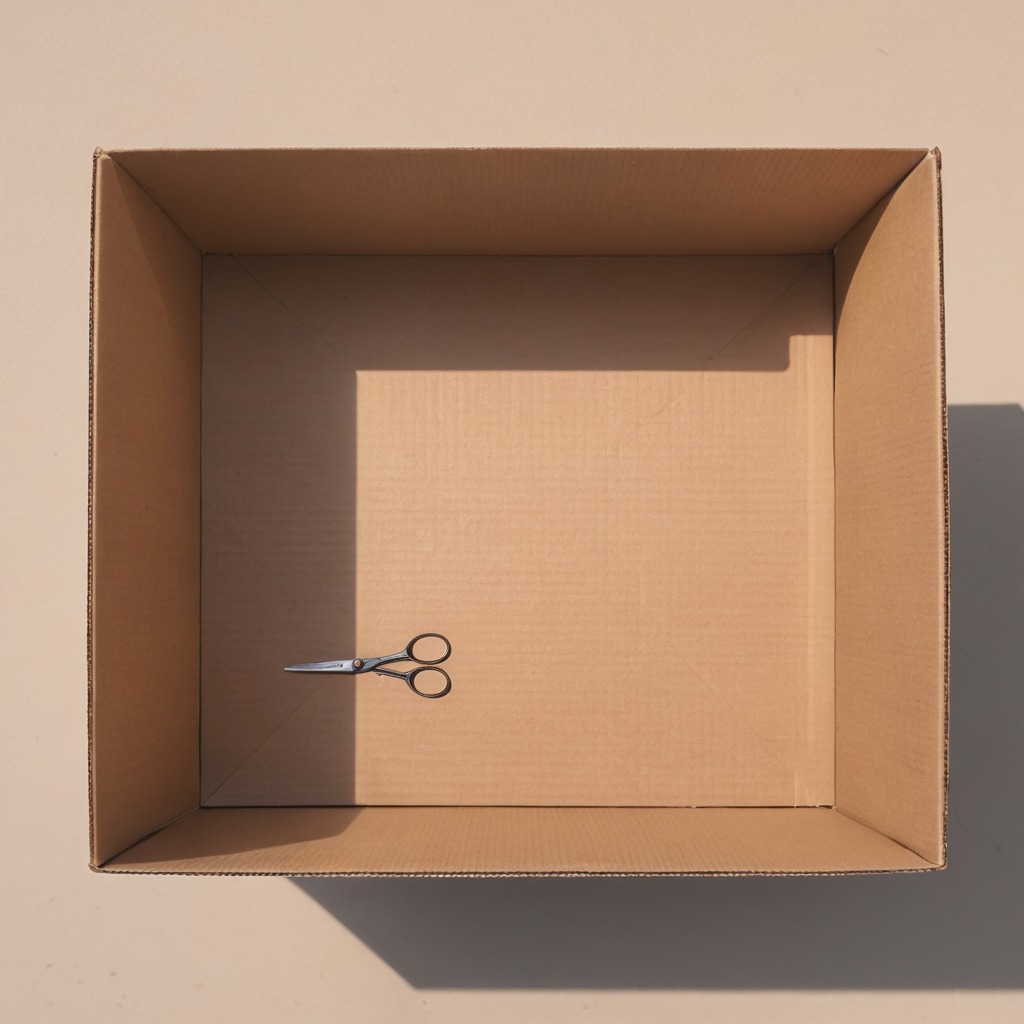
A scissor lying on a cardboard box surface in an outdoor workshop during daytime bright natural light soft shadows slightly creased but